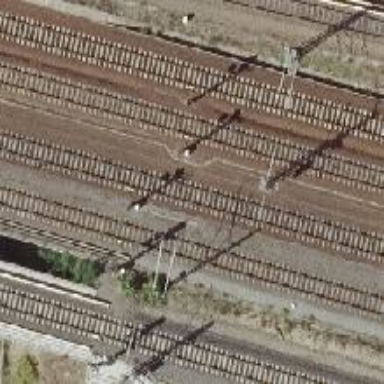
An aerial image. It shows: Milestone along the railway with catenary mast.